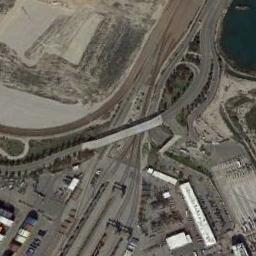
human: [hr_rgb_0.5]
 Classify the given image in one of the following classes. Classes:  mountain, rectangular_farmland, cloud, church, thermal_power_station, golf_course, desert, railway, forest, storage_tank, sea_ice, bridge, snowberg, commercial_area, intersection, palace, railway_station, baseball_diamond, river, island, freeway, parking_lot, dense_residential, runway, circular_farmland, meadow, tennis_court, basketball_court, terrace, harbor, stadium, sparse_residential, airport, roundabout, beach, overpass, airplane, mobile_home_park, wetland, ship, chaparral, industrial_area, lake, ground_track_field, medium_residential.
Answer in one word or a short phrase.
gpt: railway_station